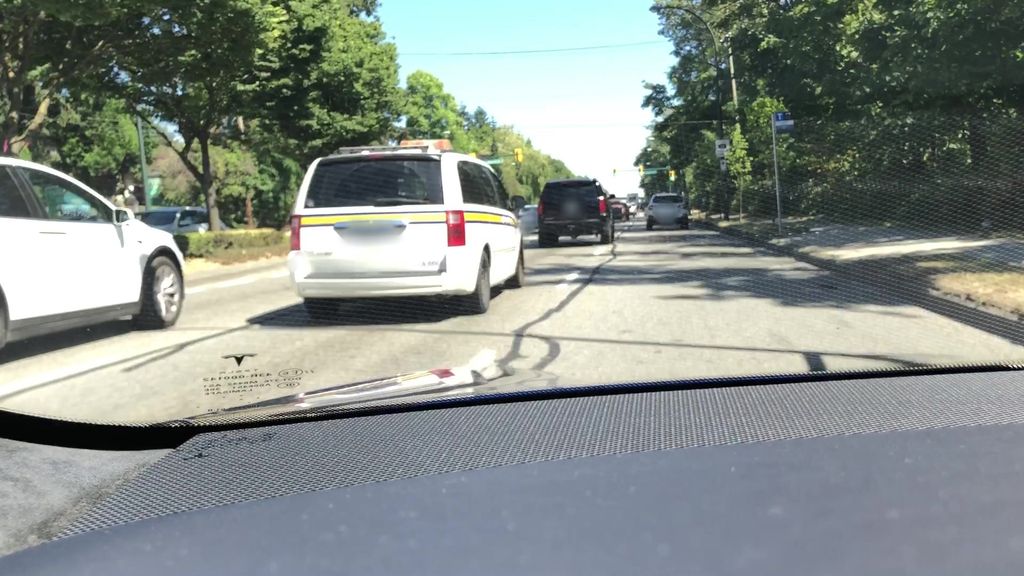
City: vancouver